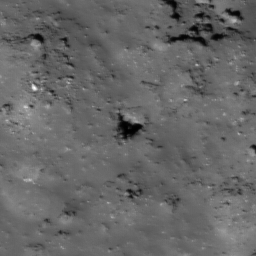
Pit: Tharp 5
Host crater: Tharp
Host type: impact_melt
Lunar coordinates: latitude -30.611, longitude 145.72